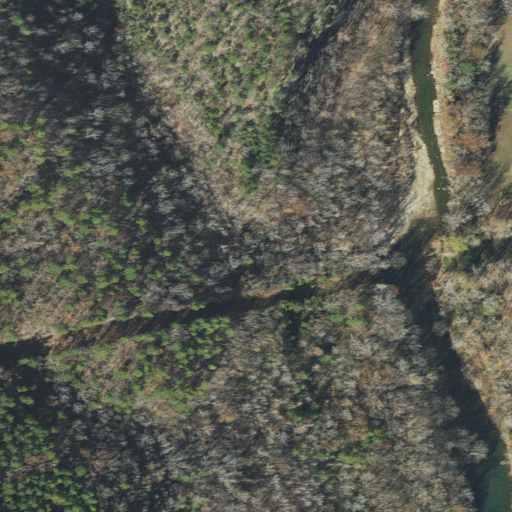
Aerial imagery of valley in Arkansas named Clemmons Hollow containing deciduous forest, mixed forest, evergreen forest, woody wetlands, pasture, and open water